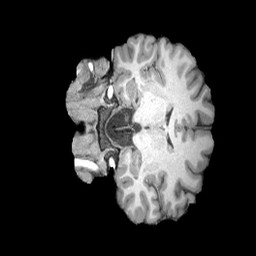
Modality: T1w
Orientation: coronal
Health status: healthy